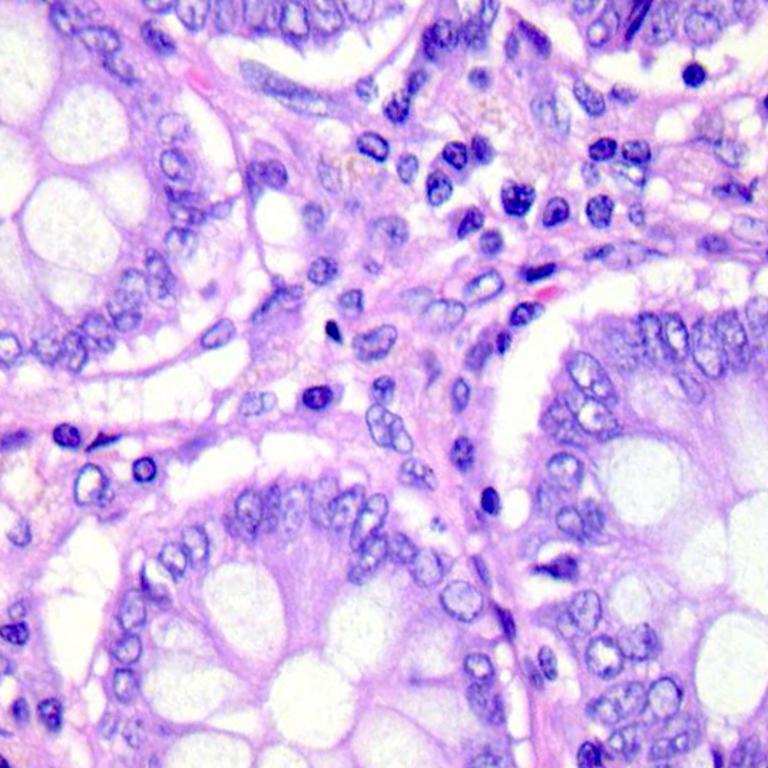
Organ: colon
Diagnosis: benign